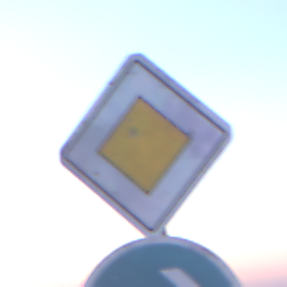
Verkehrszeichen: Vorfahrtsstrasse
Zusatzzeichen unten: VorgeschriebeneFahrtrichtungRechts
Umgebung: Outdoor, Nature
Tageszeit: SunriseSunset
Wetter: Clear
Licht: Natural
Jahreszeit: NotSpecified
Kontrast: LowContrast